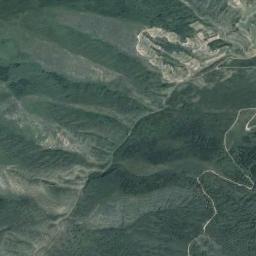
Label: mountain